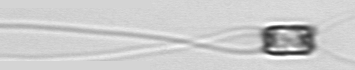
Label: Chaetoceros_danicus